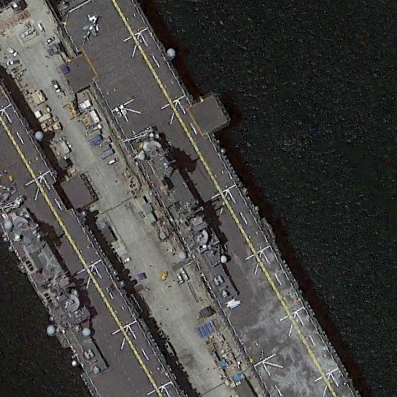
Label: assault